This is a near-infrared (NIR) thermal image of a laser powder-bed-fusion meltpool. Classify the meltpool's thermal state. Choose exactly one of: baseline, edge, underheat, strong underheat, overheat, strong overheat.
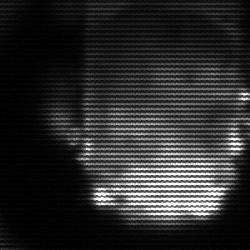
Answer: baseline